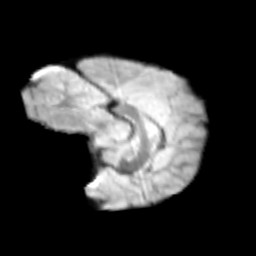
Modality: T2w
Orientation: sagittal
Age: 11
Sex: female
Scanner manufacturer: siemens
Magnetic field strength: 3 T
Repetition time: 3.8 s
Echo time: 0.07 s